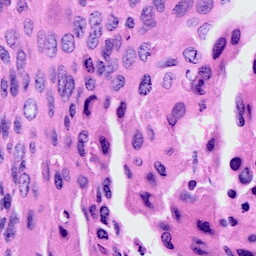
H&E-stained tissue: Cervix